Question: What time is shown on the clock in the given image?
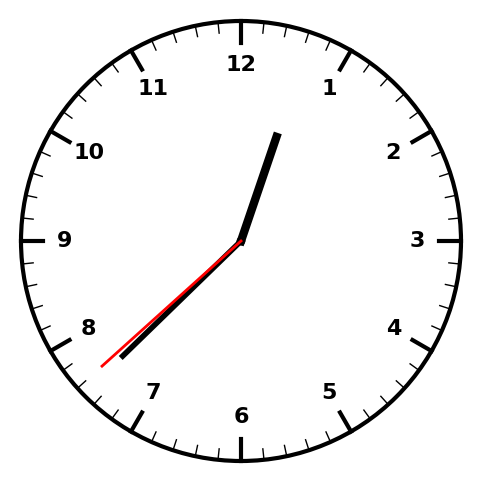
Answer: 12:37:38